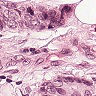
Metastatic tissue present: yes